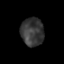
Tissue: lung
Cell type: Epithelial cells
Senescence score: 0.227
Nuclear area (px): 636
Mean DAPI intensity: 55.766